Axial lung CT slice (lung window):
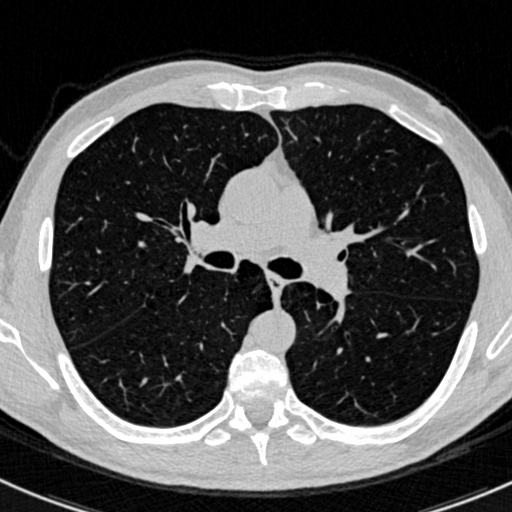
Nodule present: no